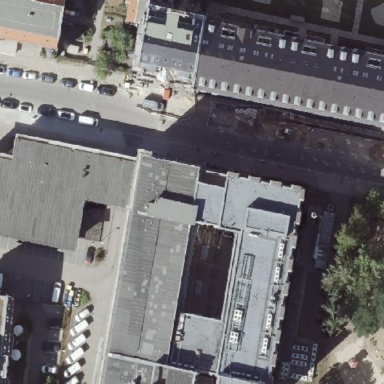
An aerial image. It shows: Commercial building with flat roof.